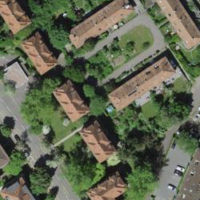
EUNIS habitat code: 54
Species observed at this site:
Neottia ovata